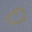
Label: 0